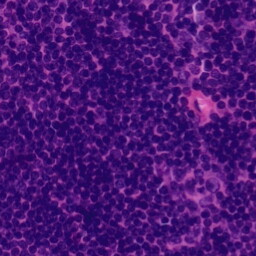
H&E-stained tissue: Tonsil